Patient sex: F
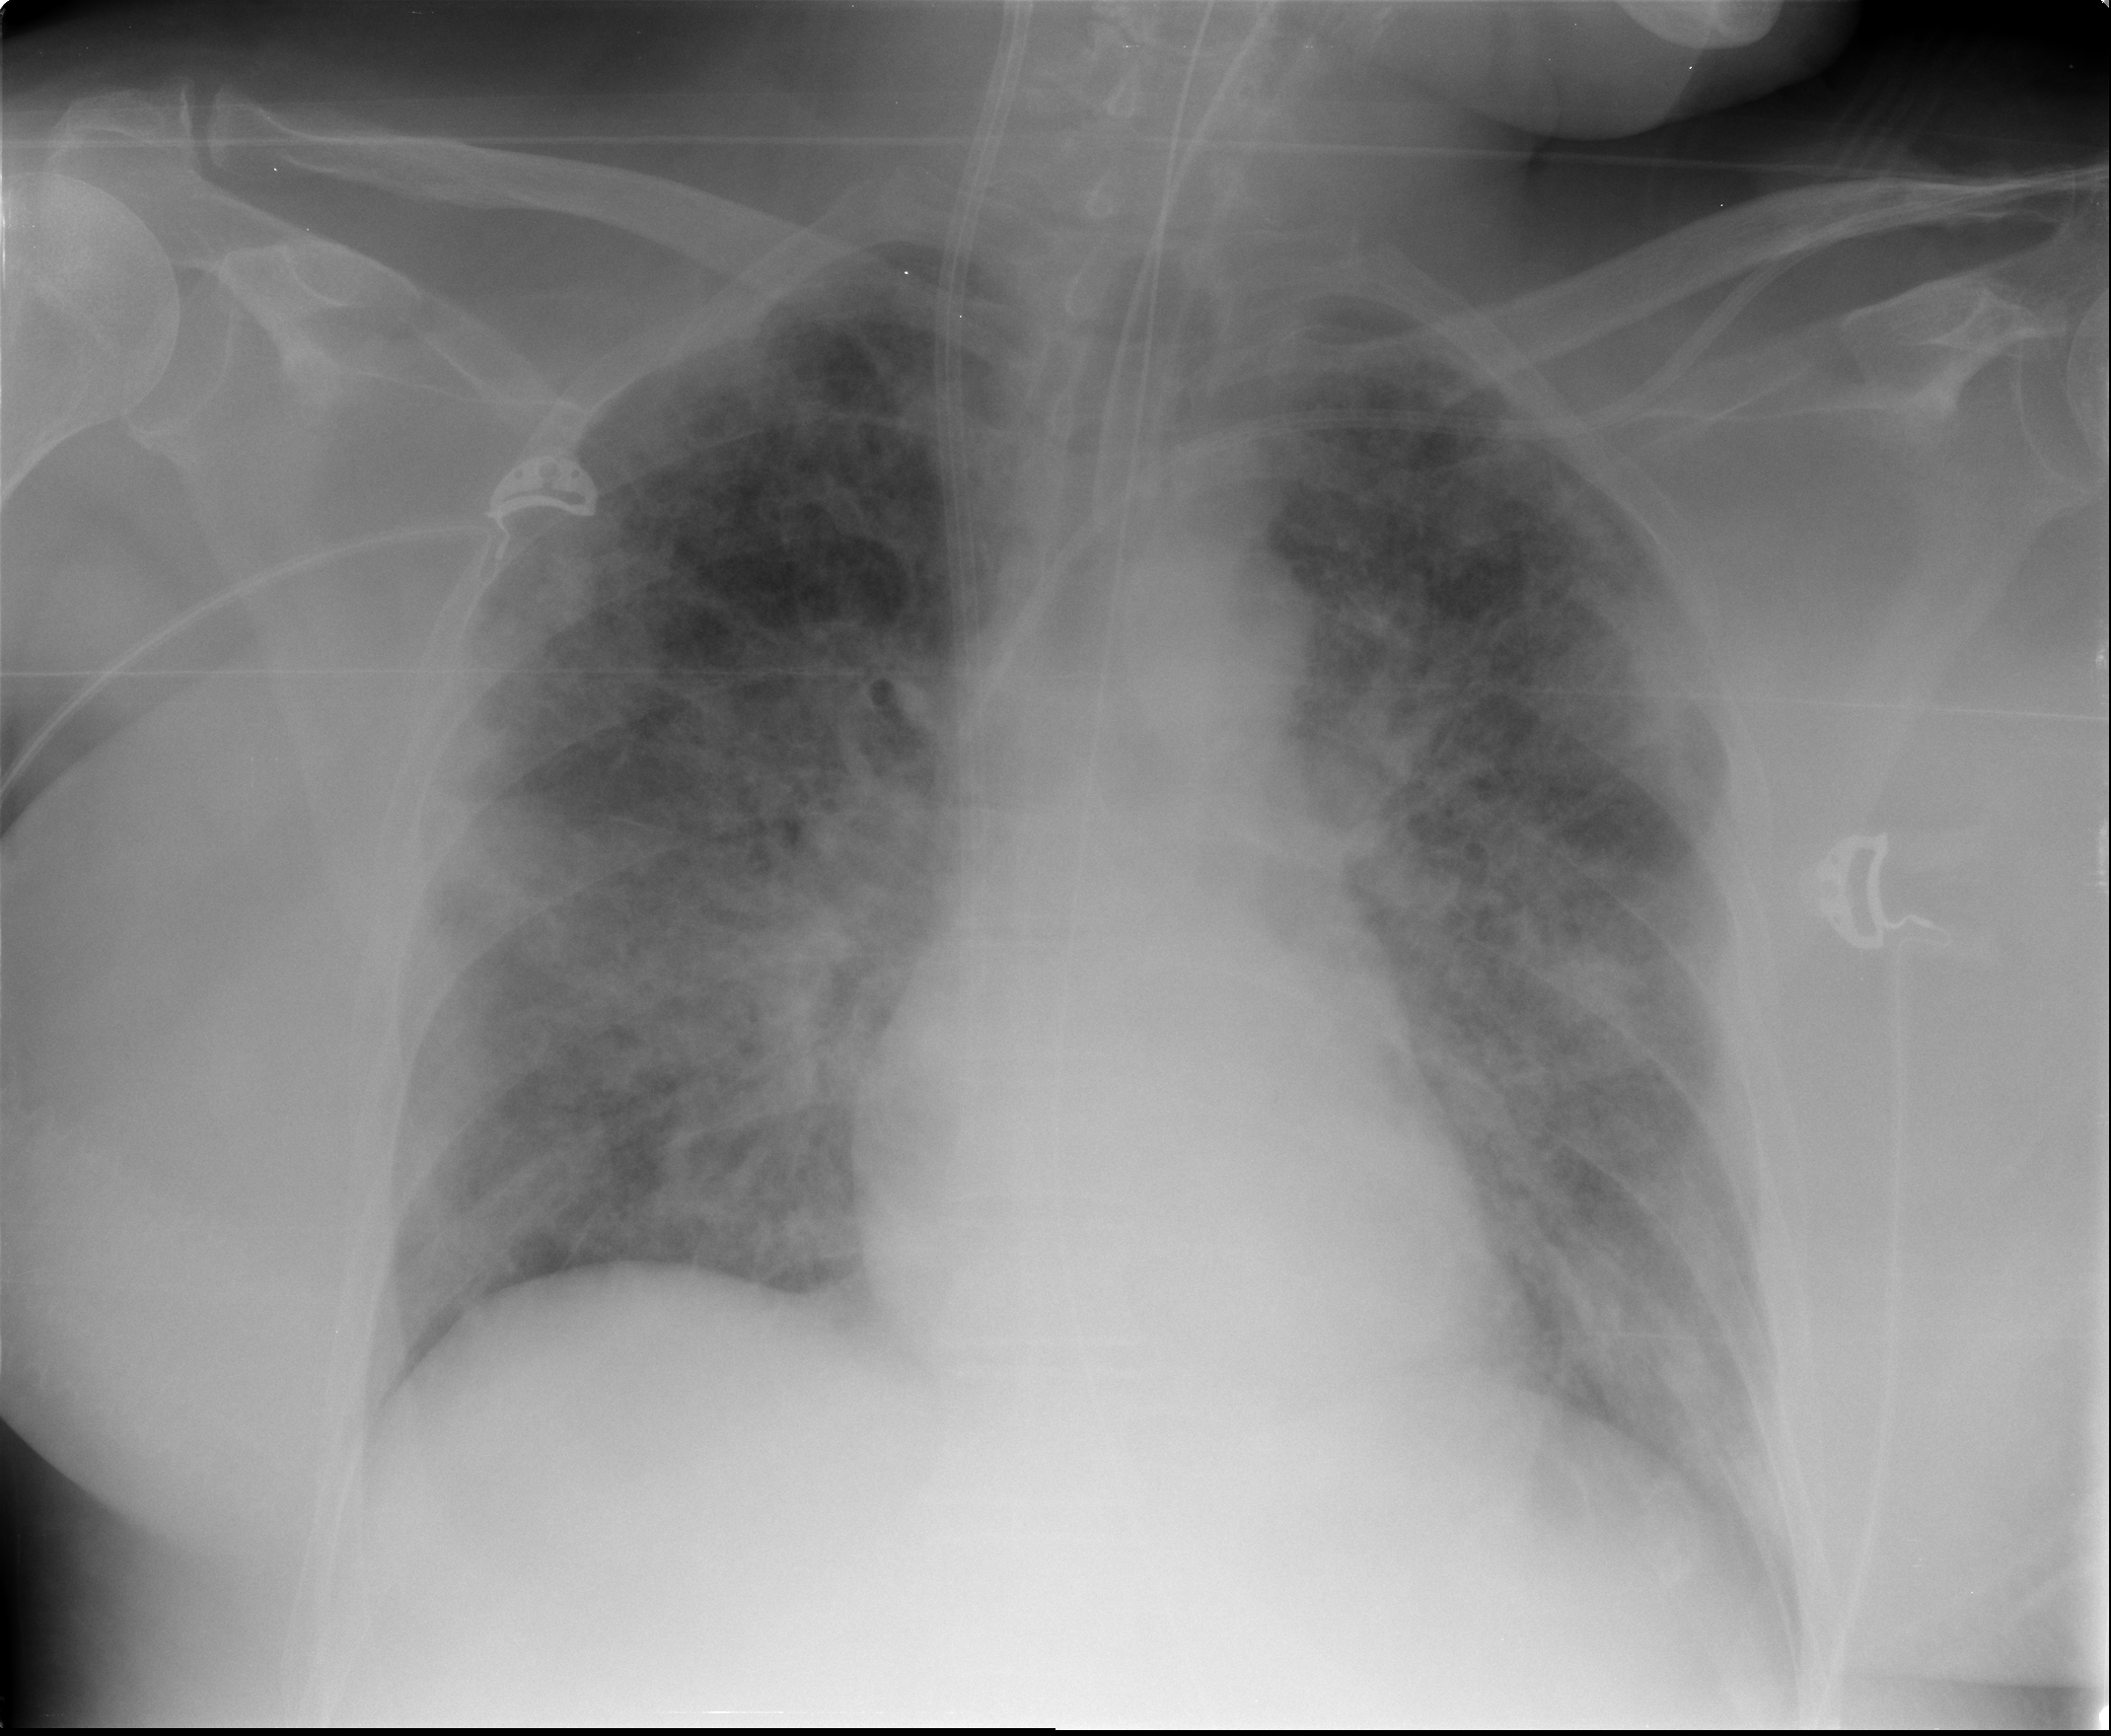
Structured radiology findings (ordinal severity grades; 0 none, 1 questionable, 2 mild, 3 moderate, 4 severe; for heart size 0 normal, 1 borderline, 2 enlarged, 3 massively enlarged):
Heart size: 0
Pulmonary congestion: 3
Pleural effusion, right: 0
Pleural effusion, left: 0
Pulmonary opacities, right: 3
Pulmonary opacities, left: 3
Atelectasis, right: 3
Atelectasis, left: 3